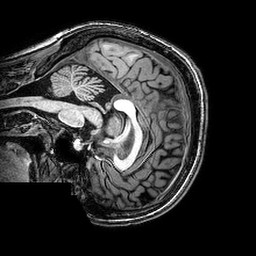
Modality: T1w
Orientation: sagittal
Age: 22
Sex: female
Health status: healthy
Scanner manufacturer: philips
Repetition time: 0.008169 s
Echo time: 0.00373 s